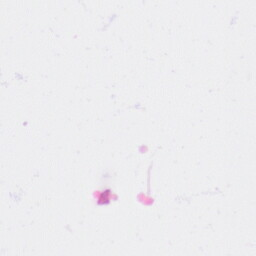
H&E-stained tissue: Kidney